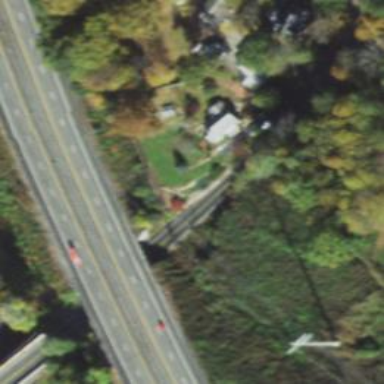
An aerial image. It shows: Asphalt bridge over motorway.